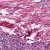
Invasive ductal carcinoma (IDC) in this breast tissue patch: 0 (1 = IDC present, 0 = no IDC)